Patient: sex F, age 66
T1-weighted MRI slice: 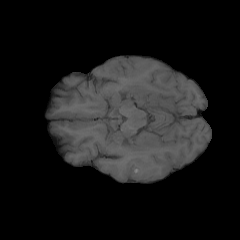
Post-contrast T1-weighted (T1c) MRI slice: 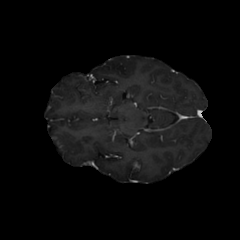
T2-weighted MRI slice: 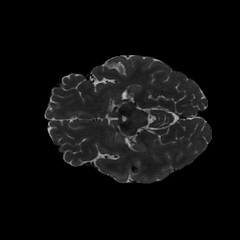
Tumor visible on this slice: yes
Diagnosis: Glioblastoma, IDH-wildtype
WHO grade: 4